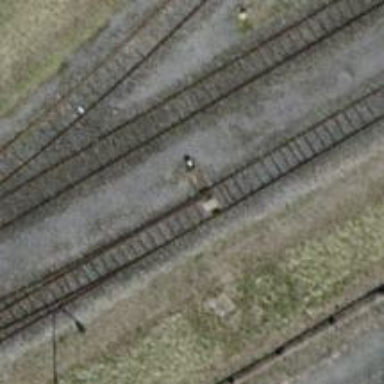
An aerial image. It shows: Single-track railway spur.